Question: When i add UISwitch in IB it looks as it should. But when i run my app in 5.0 simulator or on 5.0 device, i get this:

If i run it on ios4 simulator everything looks ok. This a large project that has three20 included and was transformed to ARC with XCode.
What could be wrong?
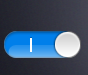
Answer: What you get on iOS 5 is the <URL>.